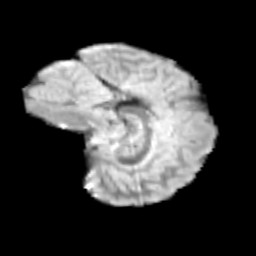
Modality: T2w
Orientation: sagittal
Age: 10
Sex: male
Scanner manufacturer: siemens
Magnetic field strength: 3 T
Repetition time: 3.8 s
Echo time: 0.07 s